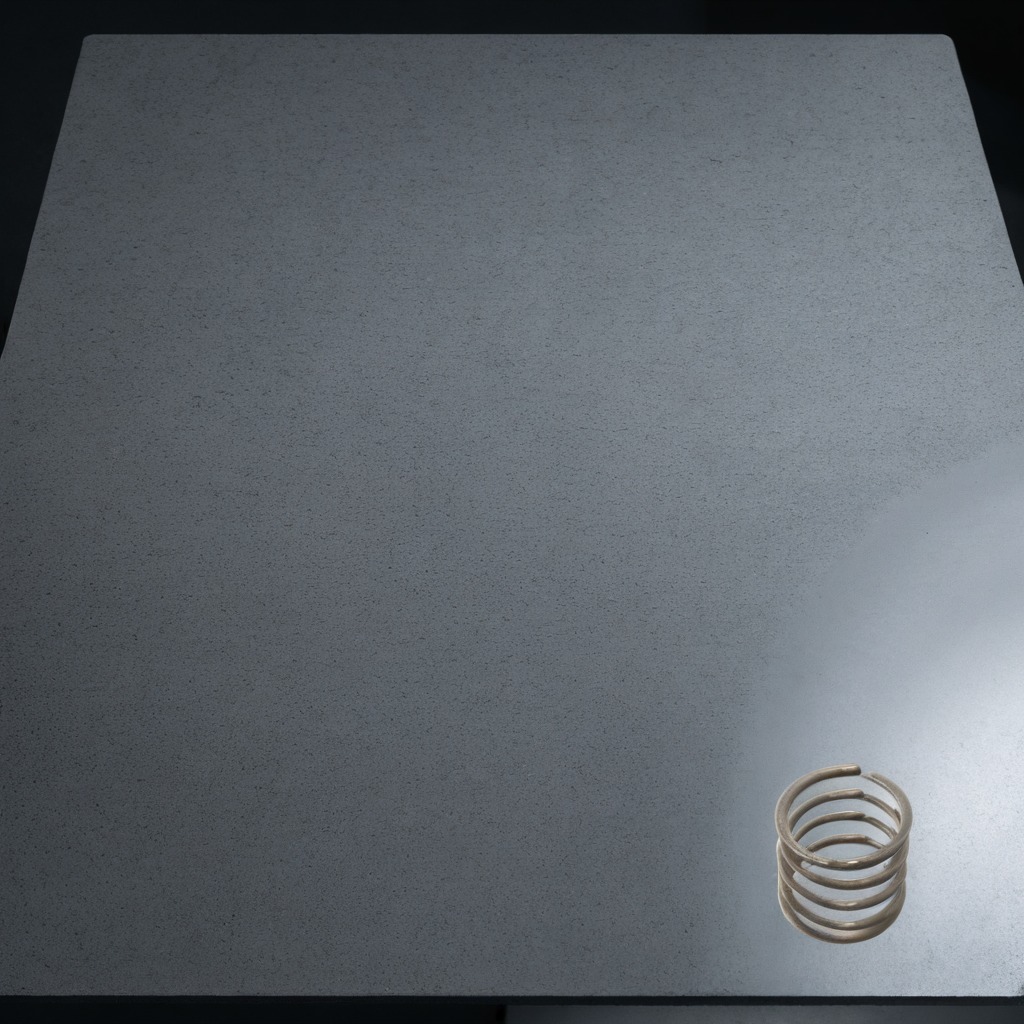
A coiled metal spring lies on the clean granite table inside a workshop at night.